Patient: sex M, age 60
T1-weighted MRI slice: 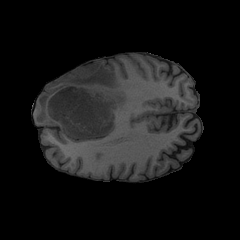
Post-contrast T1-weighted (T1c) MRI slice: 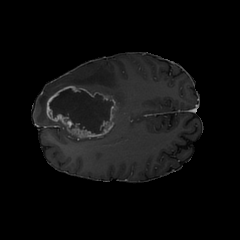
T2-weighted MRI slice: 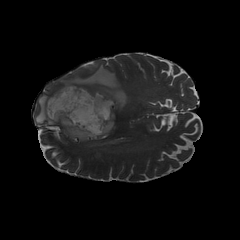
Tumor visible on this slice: yes
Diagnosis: Glioblastoma, IDH-wildtype
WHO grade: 4